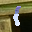
Label: 1